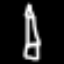
Label: pencil